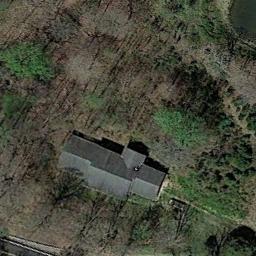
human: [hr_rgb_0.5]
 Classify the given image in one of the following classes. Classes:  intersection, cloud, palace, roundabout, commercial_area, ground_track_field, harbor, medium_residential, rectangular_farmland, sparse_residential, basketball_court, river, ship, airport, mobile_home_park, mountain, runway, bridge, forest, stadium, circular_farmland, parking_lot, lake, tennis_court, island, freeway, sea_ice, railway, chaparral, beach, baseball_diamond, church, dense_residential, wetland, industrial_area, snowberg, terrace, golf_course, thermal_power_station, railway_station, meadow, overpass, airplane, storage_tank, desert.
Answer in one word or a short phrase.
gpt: sparse_residential